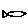
Label: fish